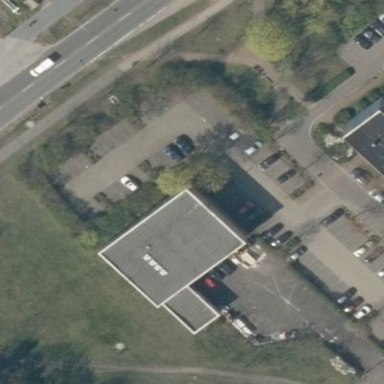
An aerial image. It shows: Service building.